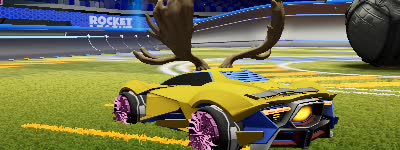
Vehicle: werewolf